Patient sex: F
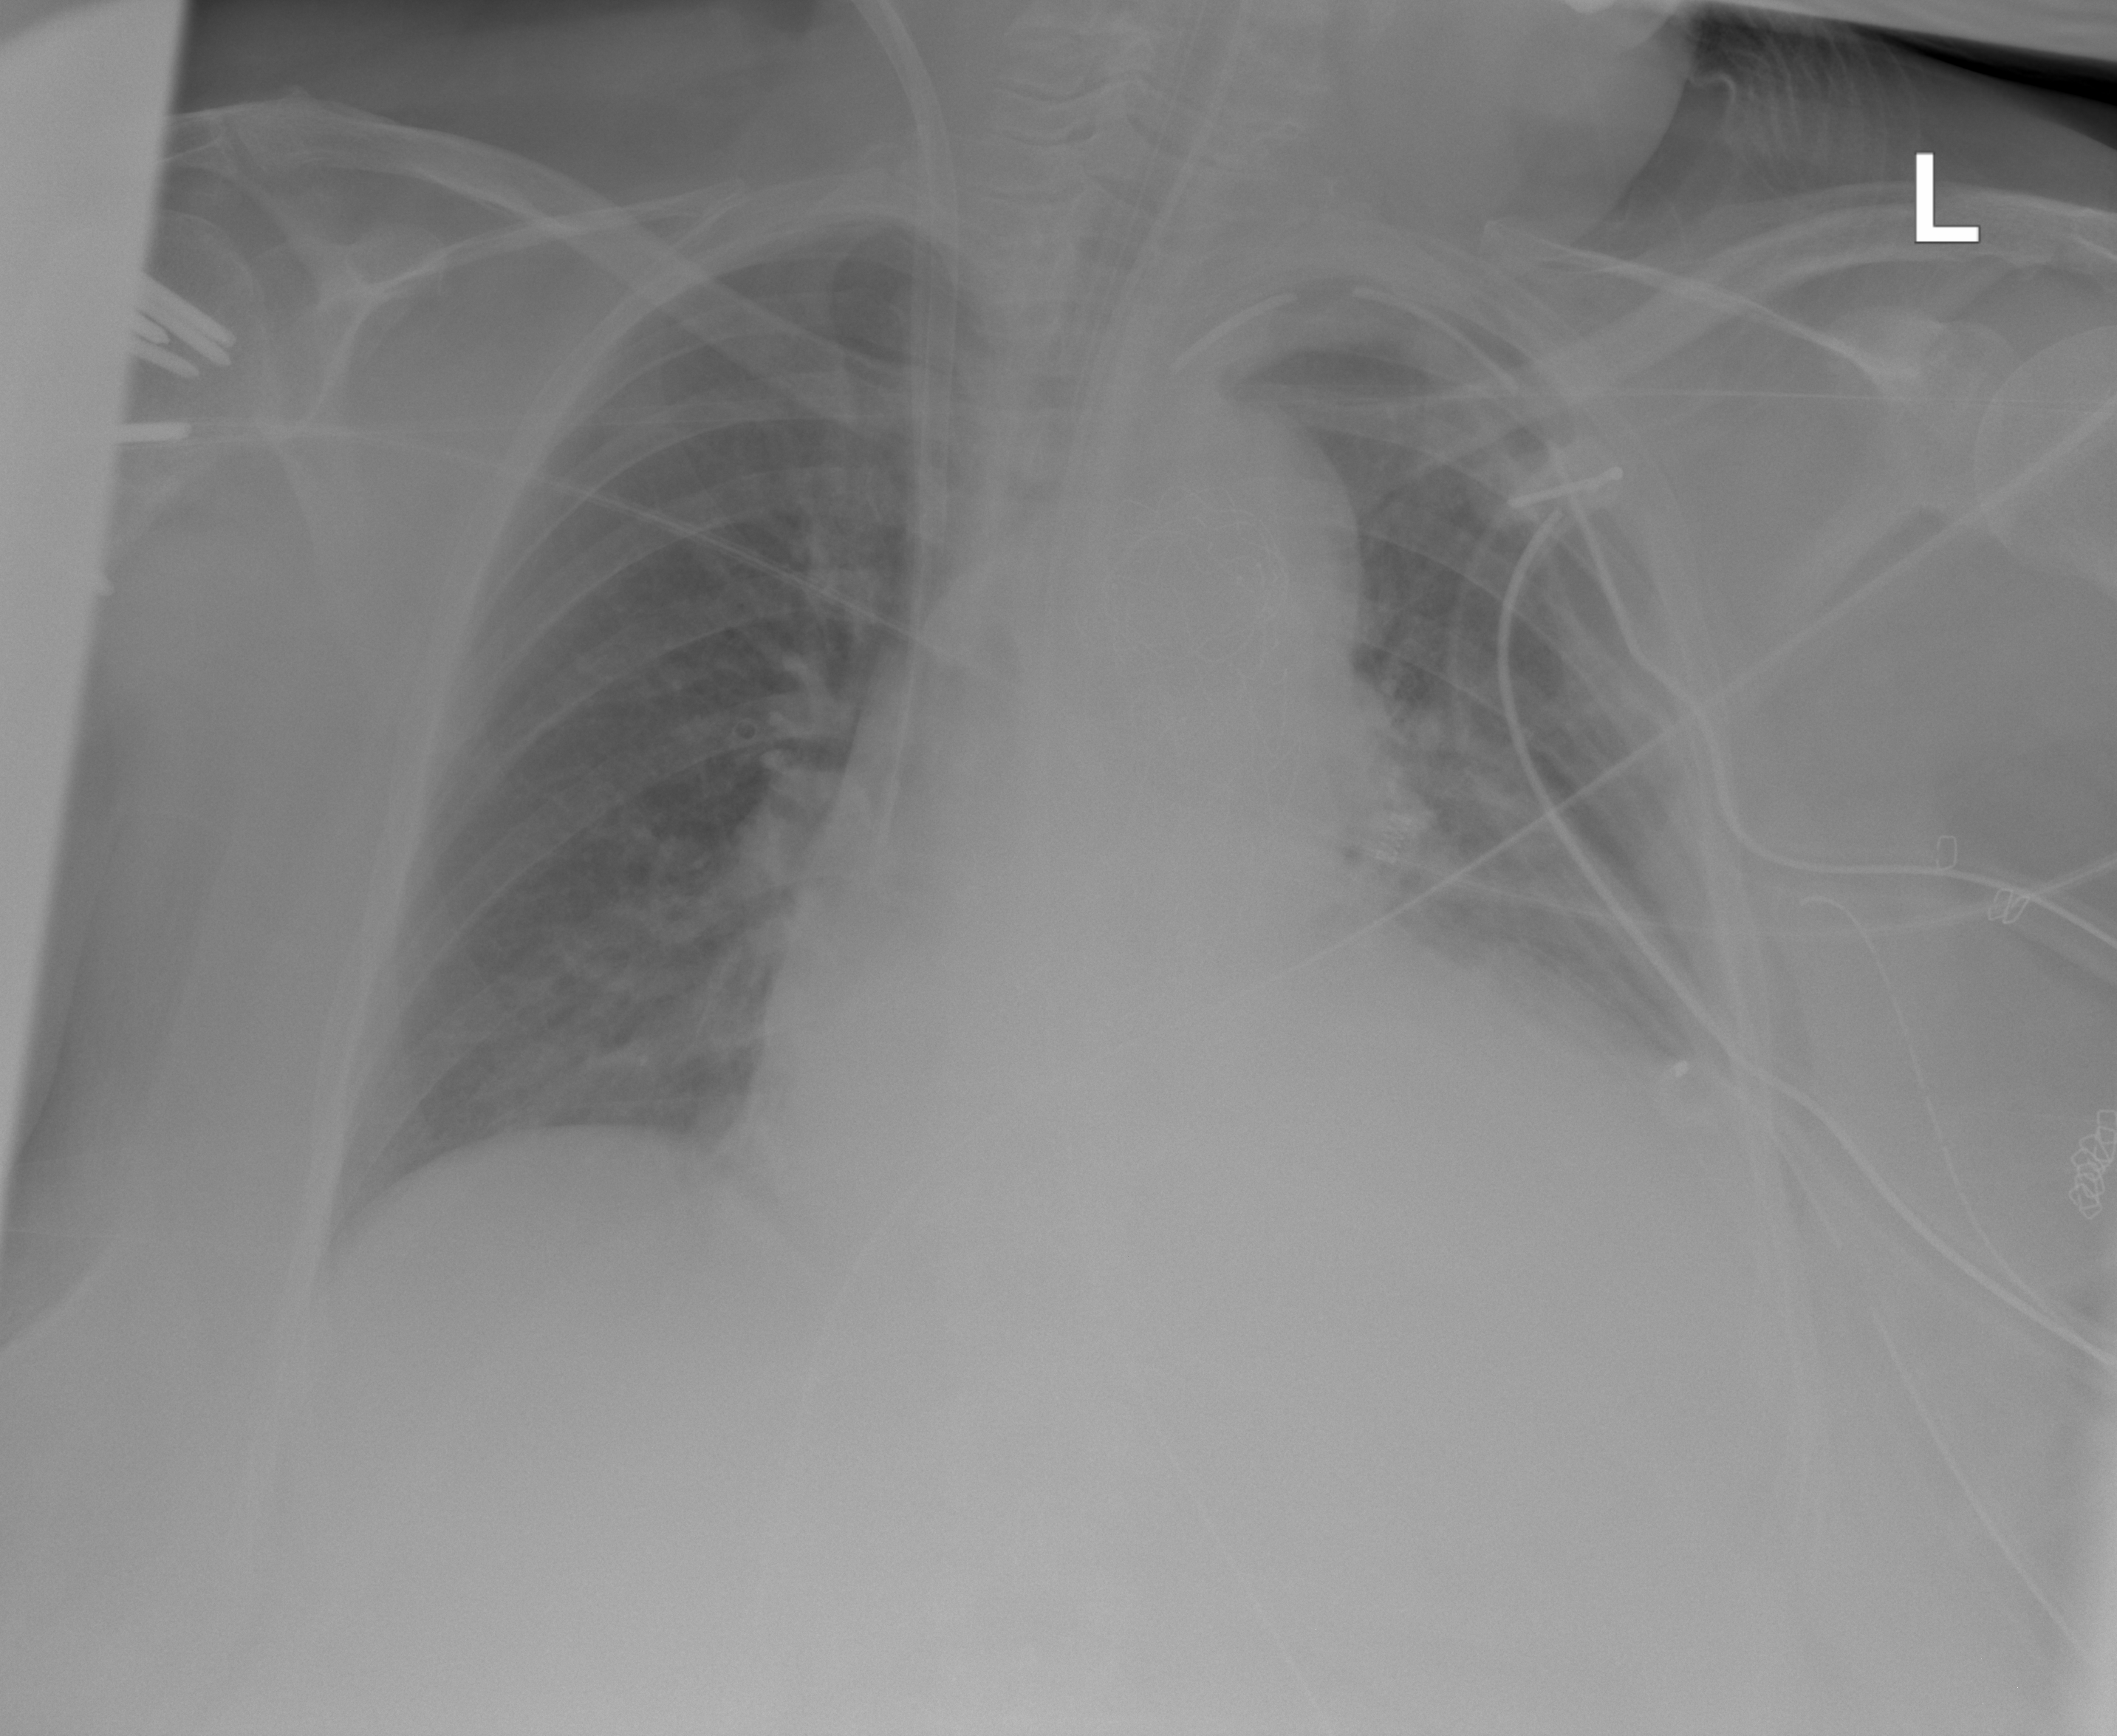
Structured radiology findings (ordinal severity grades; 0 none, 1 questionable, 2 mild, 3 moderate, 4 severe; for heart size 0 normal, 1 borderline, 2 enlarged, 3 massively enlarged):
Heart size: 2
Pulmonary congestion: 0
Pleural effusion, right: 0
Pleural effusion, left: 2
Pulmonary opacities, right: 0
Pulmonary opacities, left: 0
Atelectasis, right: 0
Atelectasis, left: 3